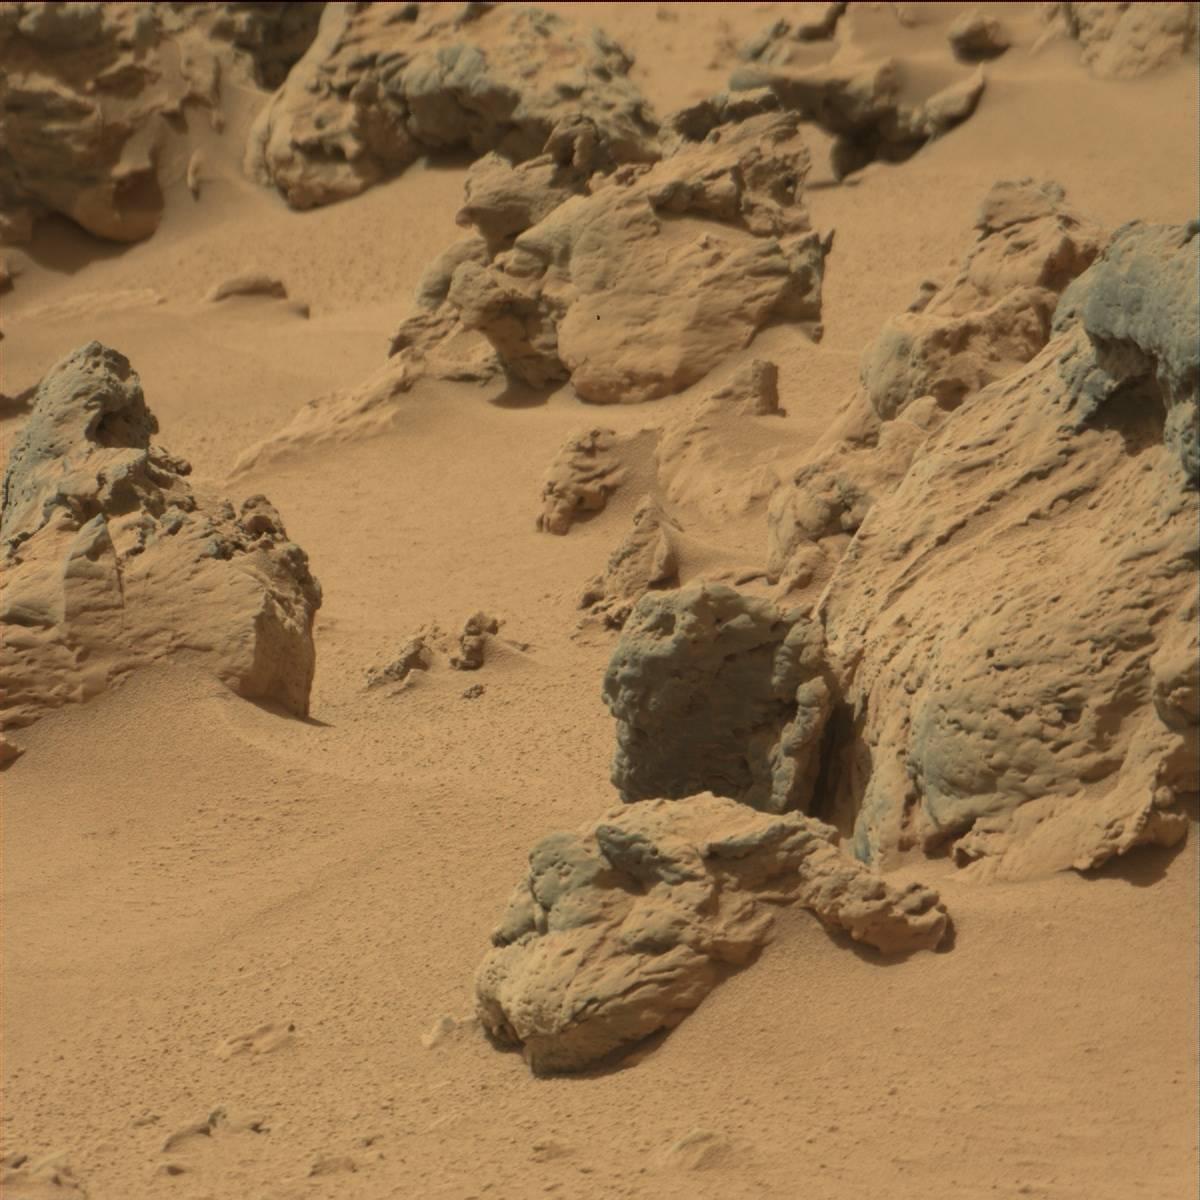
Terrain classes present: Bedrock, Rock, Sand / Soil